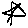
Label: star